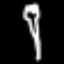
Label: fork